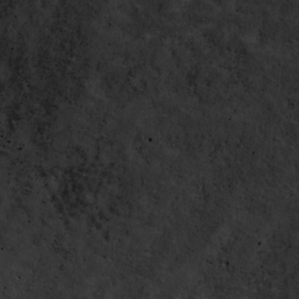
Label: non_frost